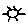
Label: sun